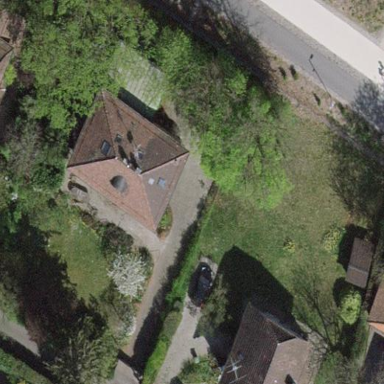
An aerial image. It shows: Garden enclosed by fence.